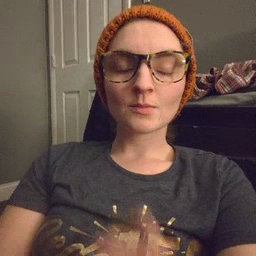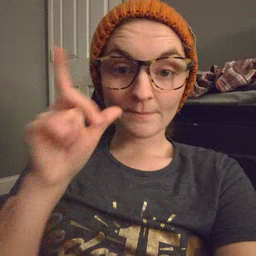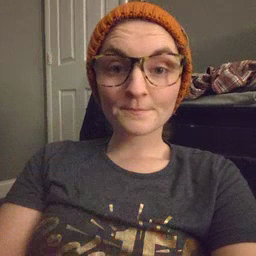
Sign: awake